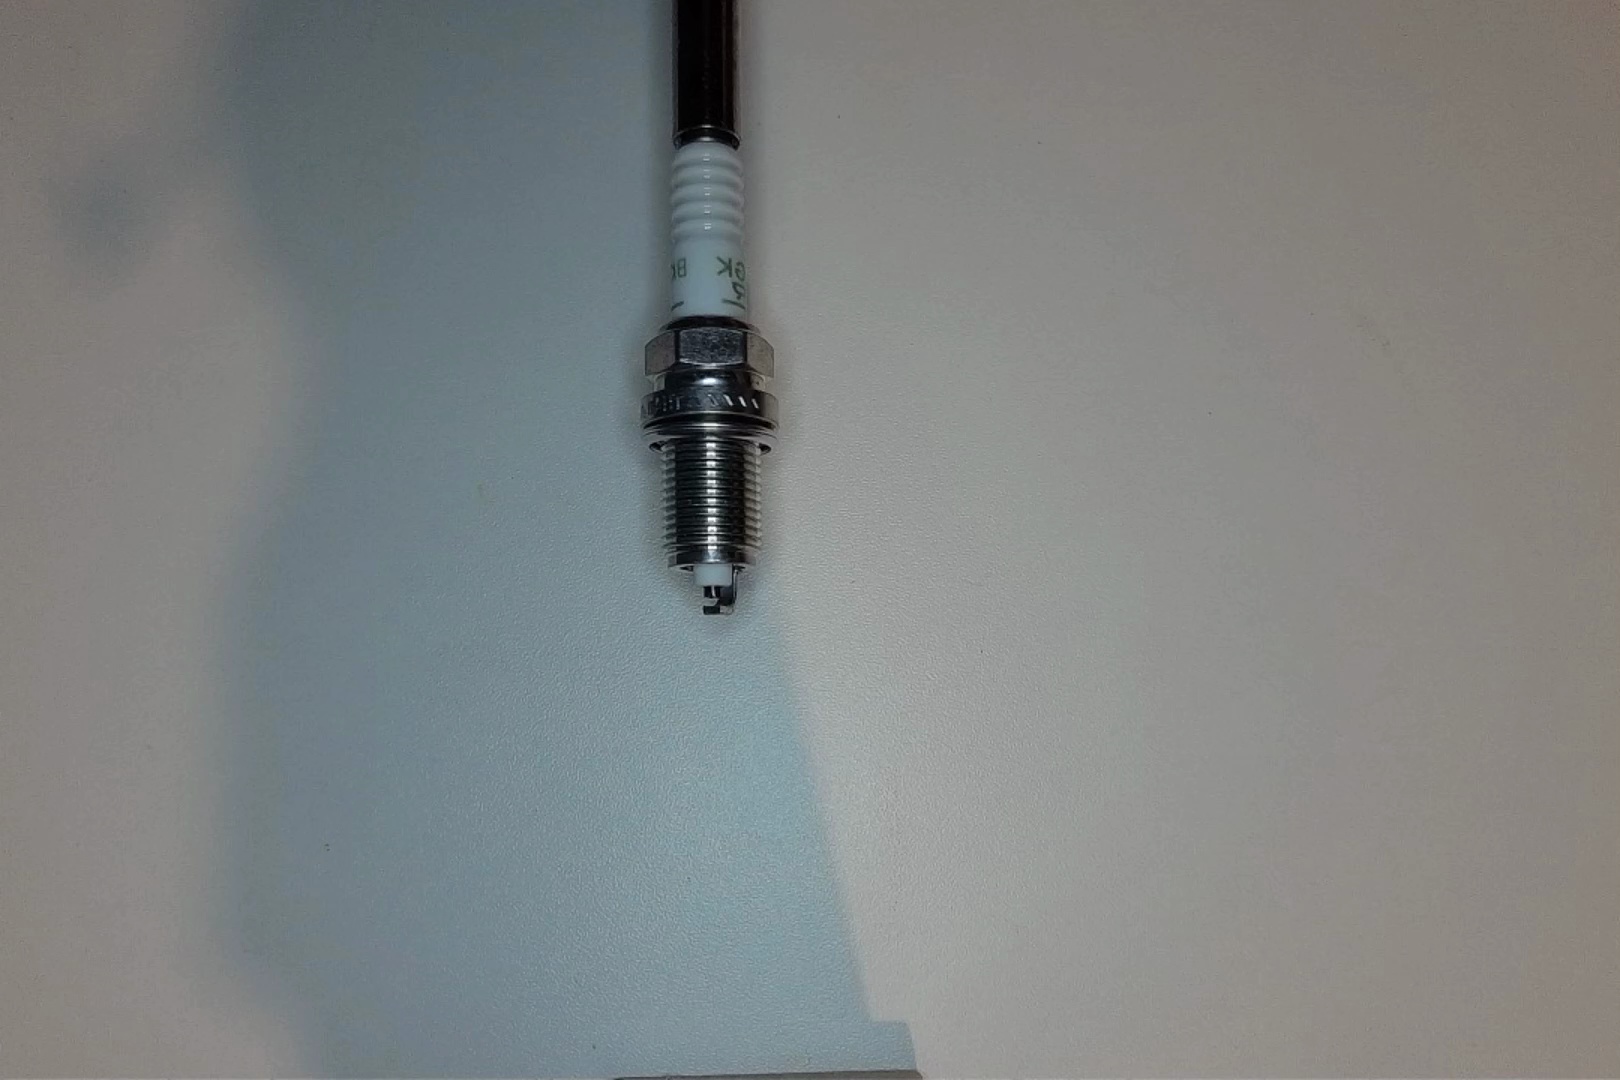
Label: no anomaly